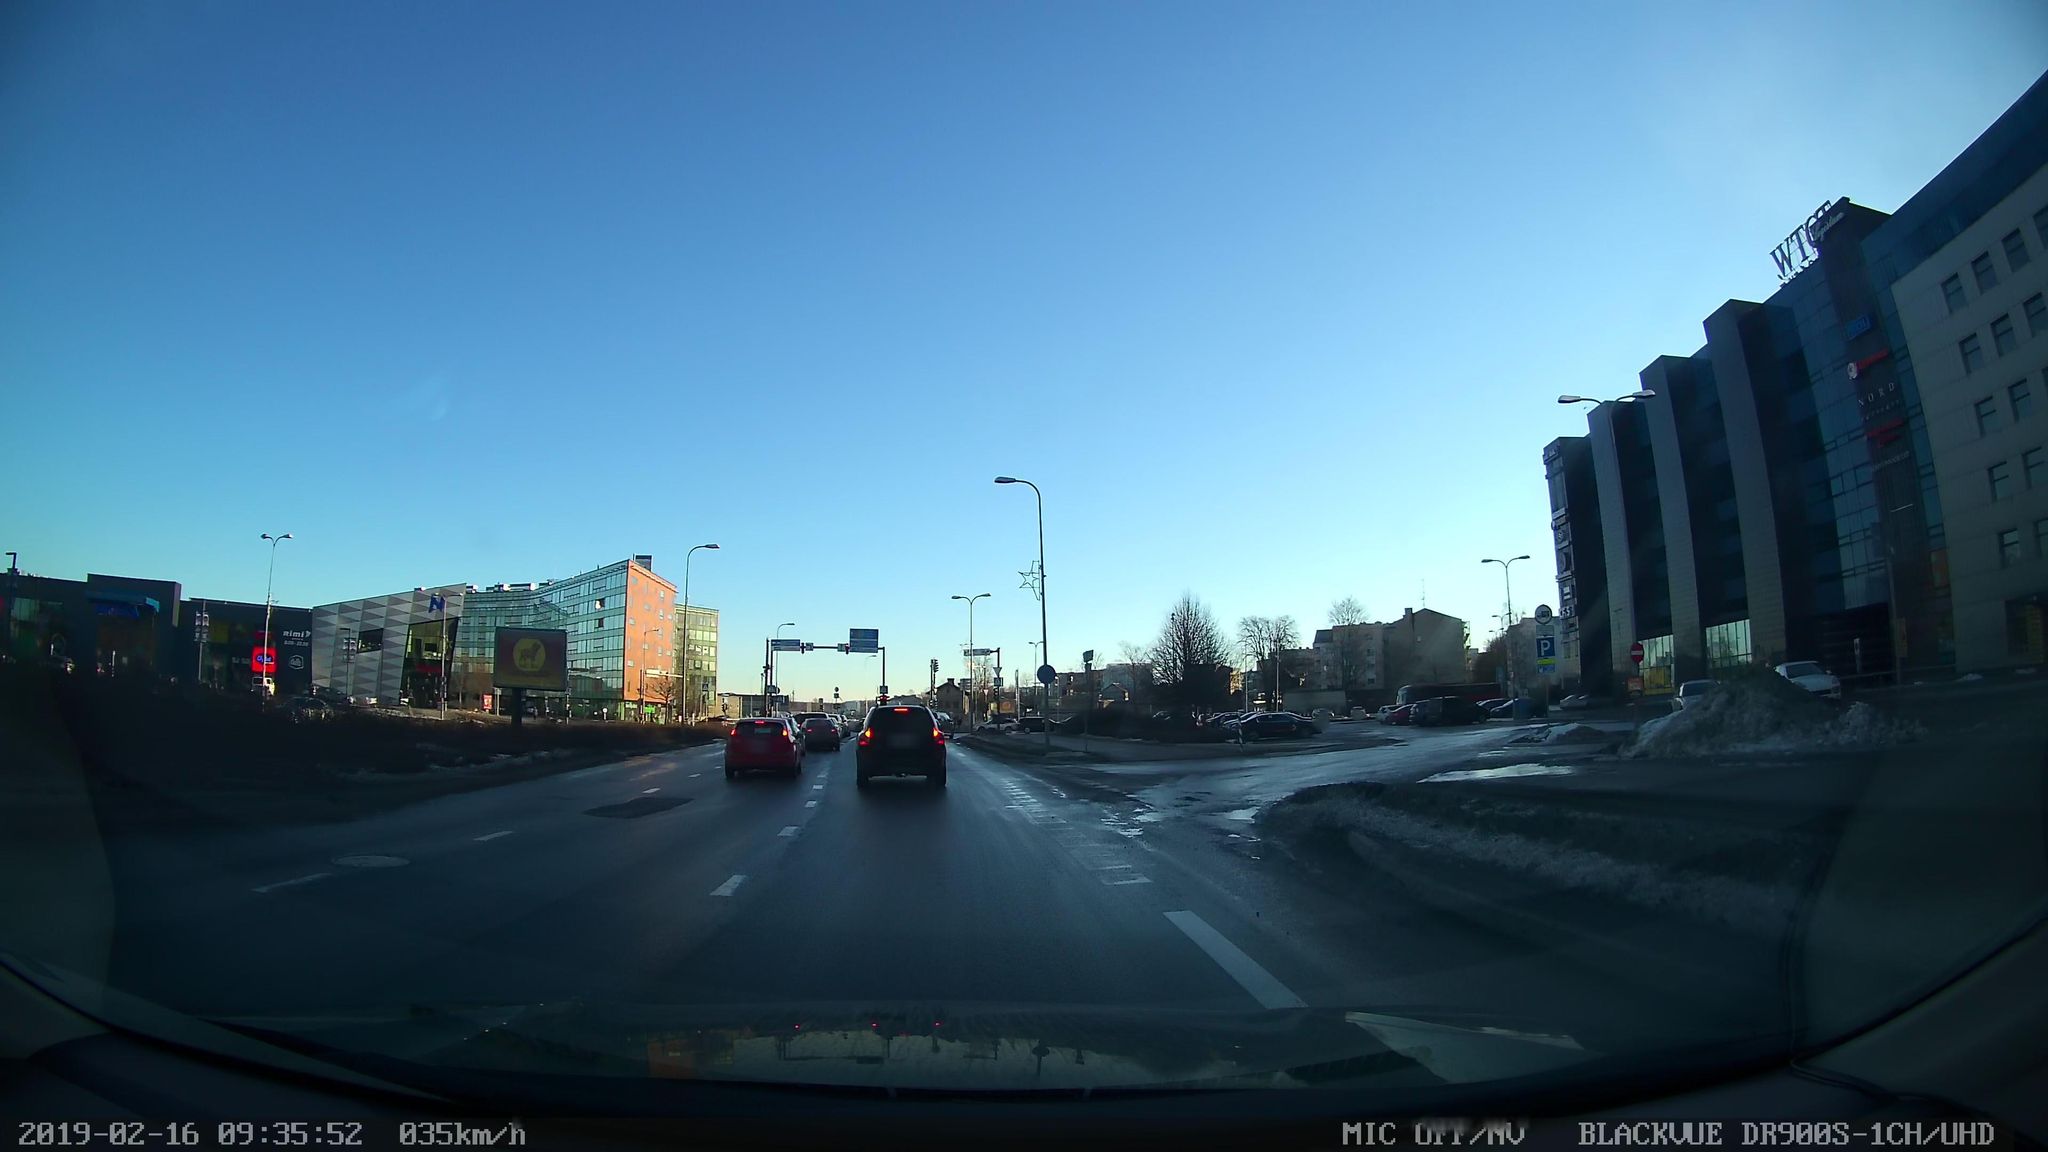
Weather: snowy
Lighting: day
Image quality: good
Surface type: driving surface
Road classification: footway
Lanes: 4, 3
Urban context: urban centre
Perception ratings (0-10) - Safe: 2.01, Lively: 6.14, Beautiful: 2.3, Boring: 1.86, Depressing: 2.16, Wealthy: 3.18